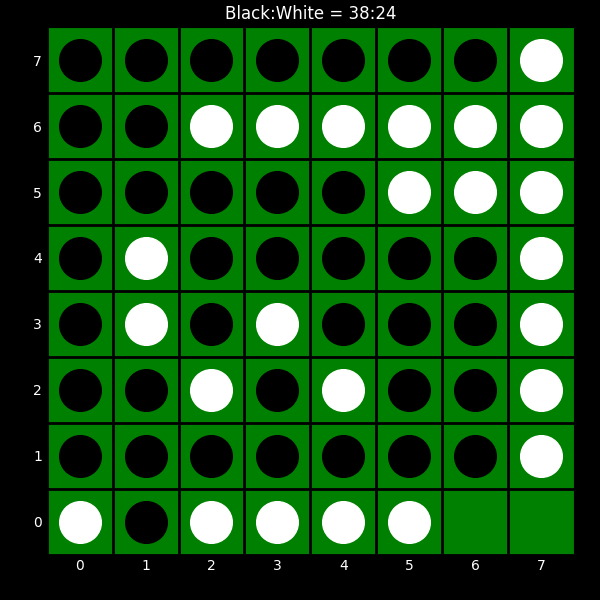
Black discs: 38
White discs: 24